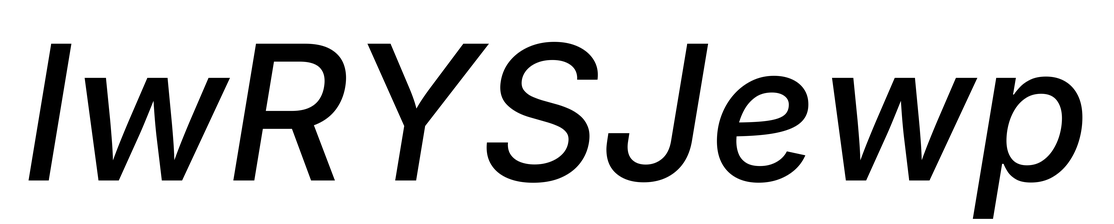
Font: Inter-Italic_Medium_Italic